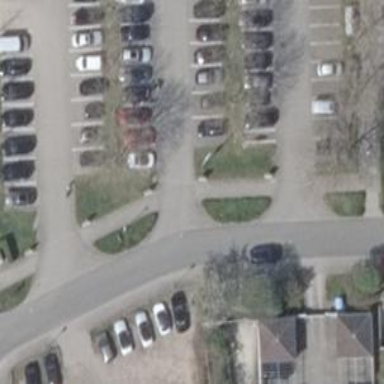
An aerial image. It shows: Road serving as parking aisle.